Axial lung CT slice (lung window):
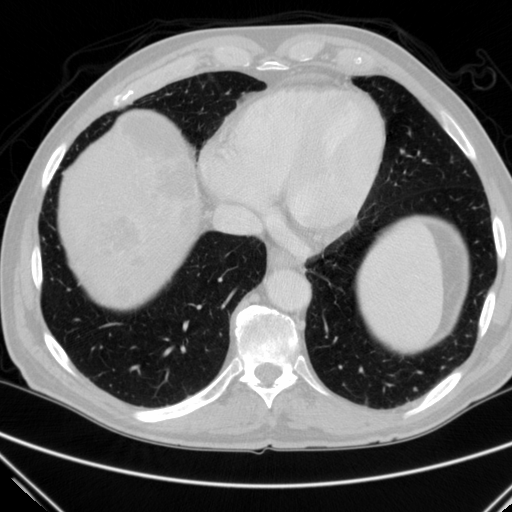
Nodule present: no